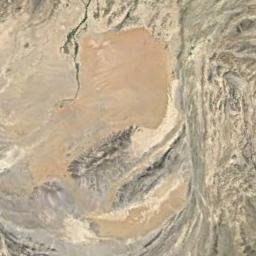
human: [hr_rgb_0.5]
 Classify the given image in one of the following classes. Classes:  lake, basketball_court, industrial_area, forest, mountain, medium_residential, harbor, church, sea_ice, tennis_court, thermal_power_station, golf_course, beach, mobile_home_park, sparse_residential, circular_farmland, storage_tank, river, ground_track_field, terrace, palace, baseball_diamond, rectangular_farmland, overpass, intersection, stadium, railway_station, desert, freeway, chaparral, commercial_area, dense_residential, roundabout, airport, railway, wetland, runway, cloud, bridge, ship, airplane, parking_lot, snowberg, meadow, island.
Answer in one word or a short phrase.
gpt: desert